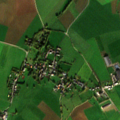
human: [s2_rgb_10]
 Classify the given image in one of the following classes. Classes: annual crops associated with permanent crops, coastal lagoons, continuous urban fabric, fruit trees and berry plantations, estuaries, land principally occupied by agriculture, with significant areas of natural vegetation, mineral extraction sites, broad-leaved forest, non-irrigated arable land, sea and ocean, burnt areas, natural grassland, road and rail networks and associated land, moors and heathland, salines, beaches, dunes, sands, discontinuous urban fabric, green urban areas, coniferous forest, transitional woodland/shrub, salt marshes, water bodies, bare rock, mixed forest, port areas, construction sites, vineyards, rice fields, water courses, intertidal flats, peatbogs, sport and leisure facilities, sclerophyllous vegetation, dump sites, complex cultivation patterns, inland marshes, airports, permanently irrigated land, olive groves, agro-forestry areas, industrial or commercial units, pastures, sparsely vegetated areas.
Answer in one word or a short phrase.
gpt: discontinuous urban fabric, non-irrigated arable land, pastures, complex cultivation patterns